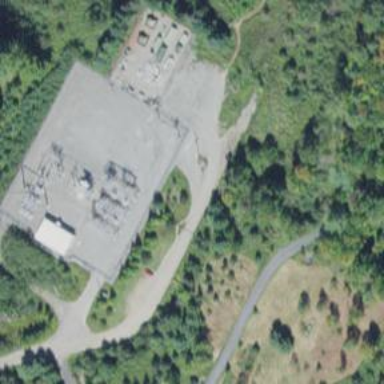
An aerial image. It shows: Distribution level power substation.